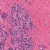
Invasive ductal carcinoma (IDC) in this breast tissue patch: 0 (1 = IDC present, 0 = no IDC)